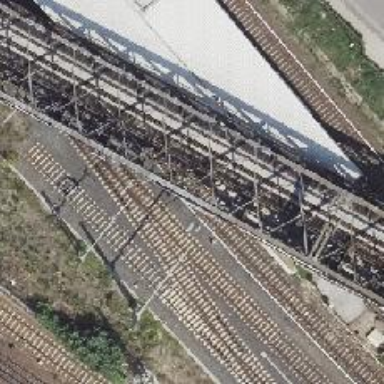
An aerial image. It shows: Railway signal.